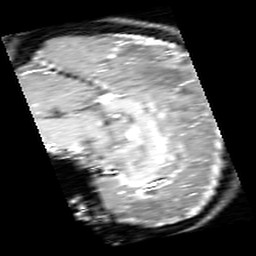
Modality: inplaneT1
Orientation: sagittal
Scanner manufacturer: ge
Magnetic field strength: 3 T
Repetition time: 0.2 s
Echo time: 0.0036 s